Question: I'm new to AngularJS and I don't know how to accomplish a task. In my system I have a database with two tables: "Customers" and "Offices". This is a 1:N relation. In my HTML page I have a list (actually is a table) that contains info about the customers (info extracted from the "Customers" table). For each row of the table, you can find a button. If you click on that button some infos about the offices of THAT customer are loaded from the database.
The first part is quite simple. This is the Angular service that loads customers info:
'''
angular.module("app").factory("Customer", ["$resource",
function($resource){
return $resource("/customers/list",
{format:'json'},
{
find: {
method:'GET'
}
});
}]);
'''
This is the Angular controller that exposes an array of customers:
'''
angular.module("app").controller("customersController", ["Customer", "$scope",
function (Customer, $scope){
var customers = new Array();
var metacustomers = Customer.find(function(){
for(var i=0; i<metacustomers.results.length; i++){
customers[i] = new Object();
customers[i].customerName = metacustomers.results[i].customer_name;
customers[i].customerID = metacustomers.results[i].customer_ID;
}
$scope.customers = customers;
});
}]);
'''
And this is the part of the view that shows info:
'''
<table>
<thead>
<th></th>
<th></th>
<th></th>
</thead>
<tr data-ng-repeat="customer in customers | filter:query">
<td>
<a href="#expan-offices">+</a>
</td>
<td>
<strong>{{customer.customerName}}</strong>
</td>
<td>
<div>
<a title="Modify customer" href="/customers/post/{{customer.customerID}}">
</a>
<a title="Delete customer" href="/customers/delete/{{customer.customerID}}">
</a>
</div>
</td>
</tr>
</table>
'''
All of this looks like:

The problem arrives with the second task. When I click on the "+" button I must load the offices infos about THAT customer (the customer on the same row of the button). I need the customerID to retrieve these infos and I have it. But, how can I say to Angular to load exactly the info belongs to the right customer? I don't know how to model this situation. I need your help. Thank you in advance.
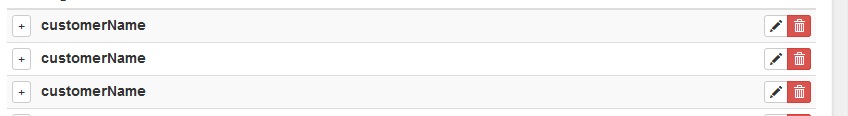
Answer: You can pass the customer to the ng-click directive like so:
'''
<a href="#expand-offices" ng-click="expand(customer)">+</a>
'''
And then create an expand function in your controller which takes a customer as its input. Something like this:
'''
$scope.expand = function(customer){
//fetch the customer
};
'''